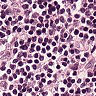
Metastatic tissue present: no